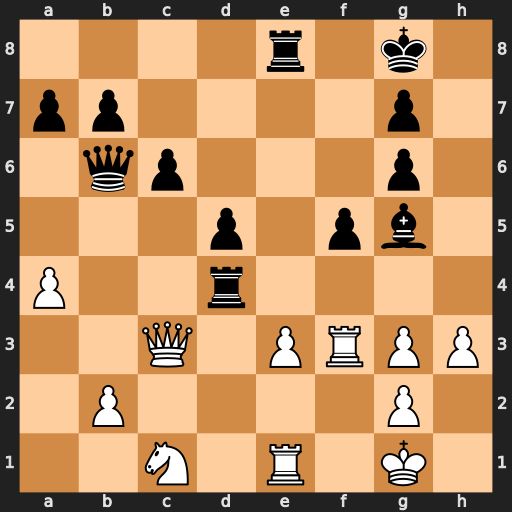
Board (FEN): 4r1k1/pp4p1/1qp3p1/3p1pb1/P2r4/2Q1PRPP/1P4P1/2N1R1K1
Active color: w
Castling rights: -
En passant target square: -
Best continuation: exd4 Rxe1+ Qxe1